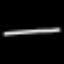
Label: line